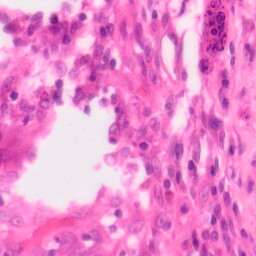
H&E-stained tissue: Colon